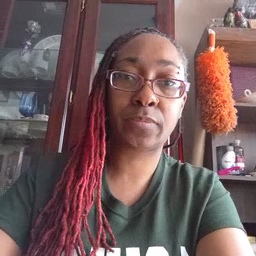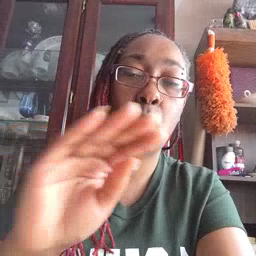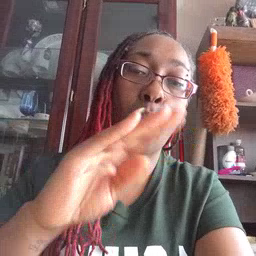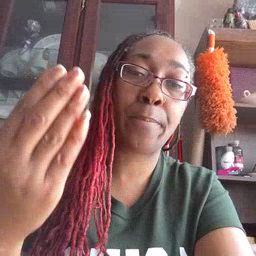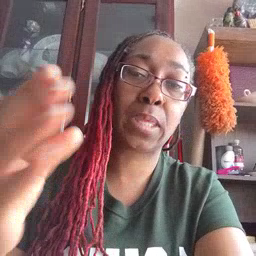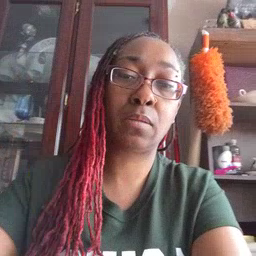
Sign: open